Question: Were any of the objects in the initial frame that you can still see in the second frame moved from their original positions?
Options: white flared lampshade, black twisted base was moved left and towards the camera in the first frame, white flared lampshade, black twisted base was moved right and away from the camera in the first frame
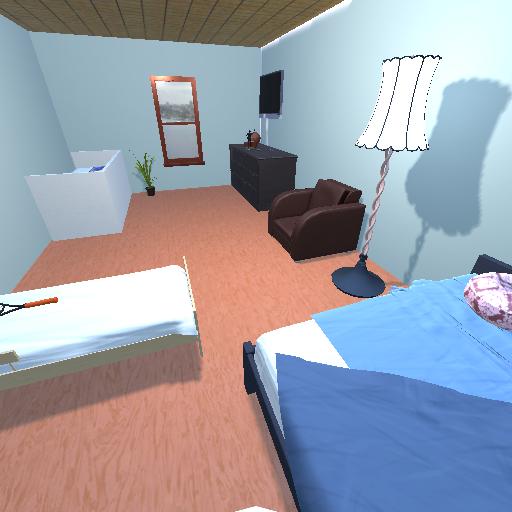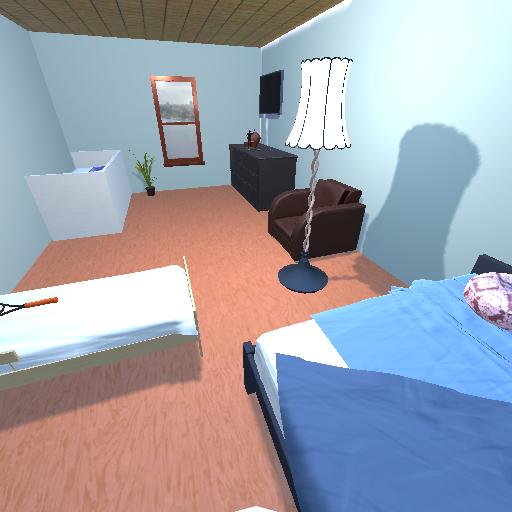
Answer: white flared lampshade, black twisted base was moved left and towards the camera in the first frame